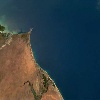
Label: water